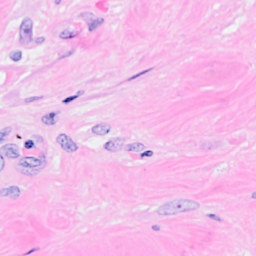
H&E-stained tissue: Breast